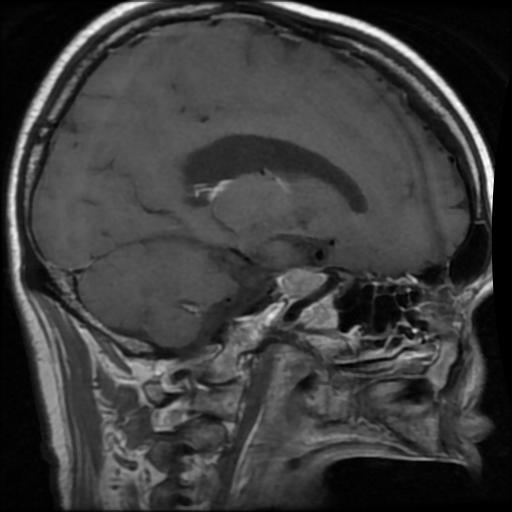
Label: pituitary